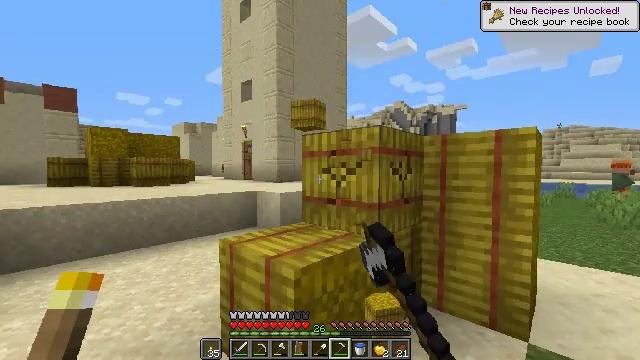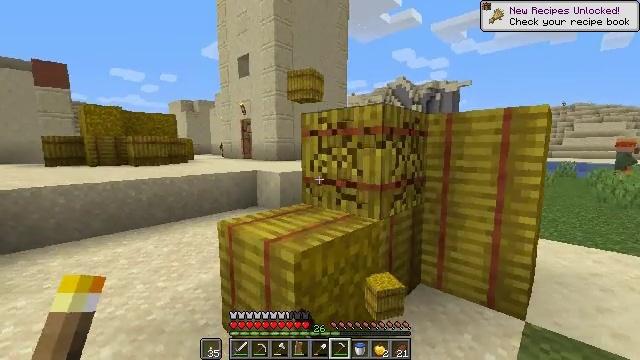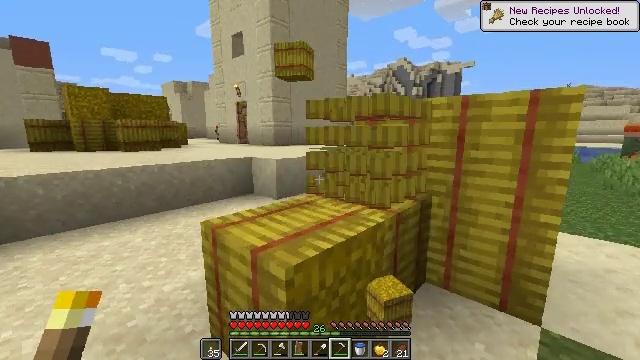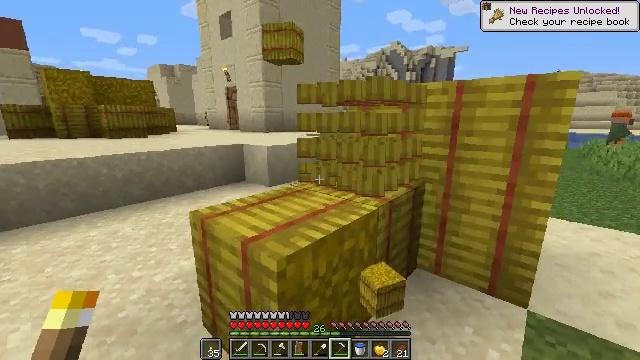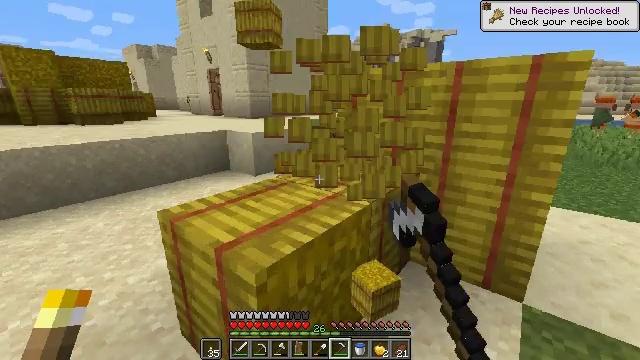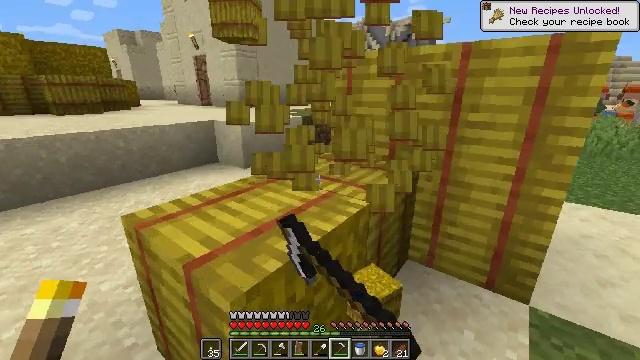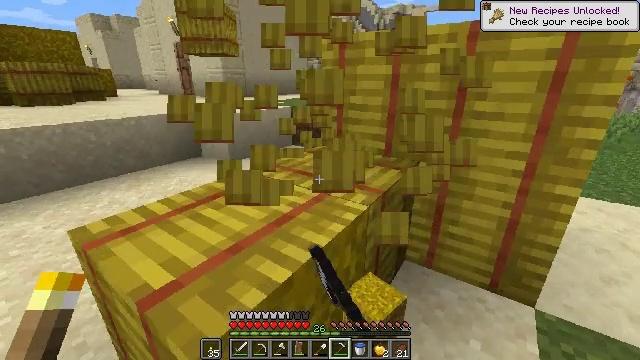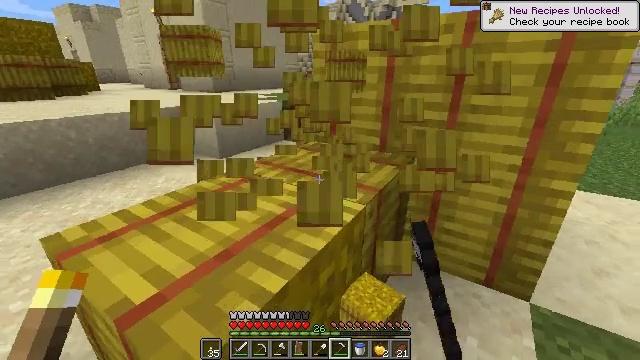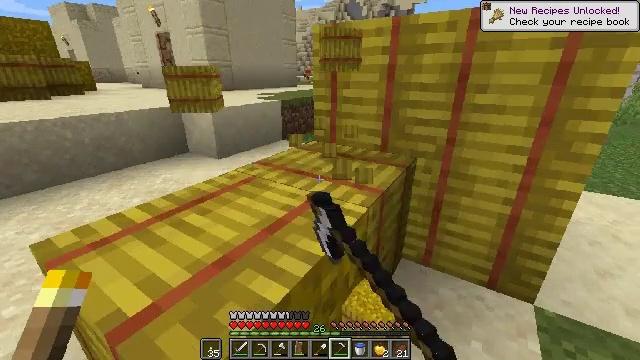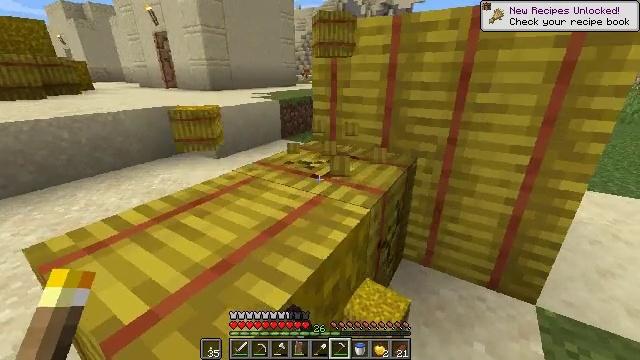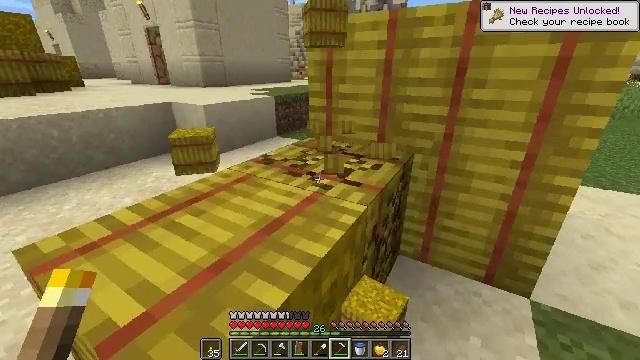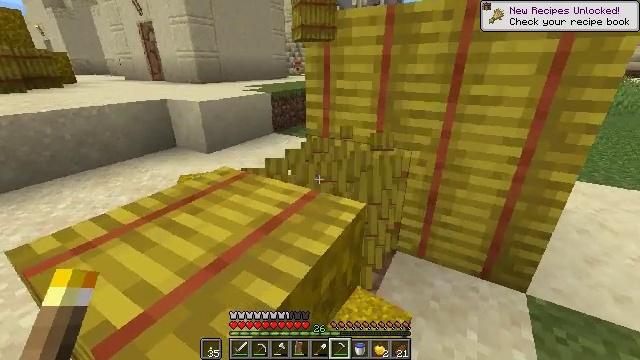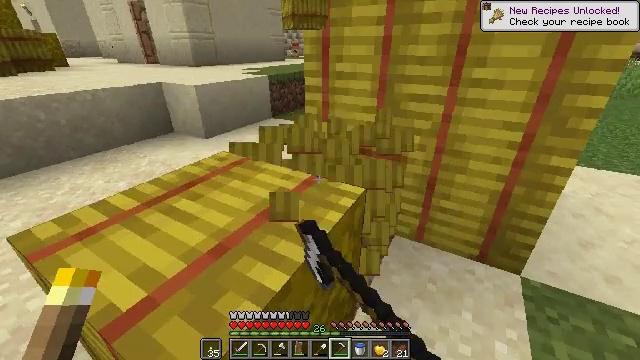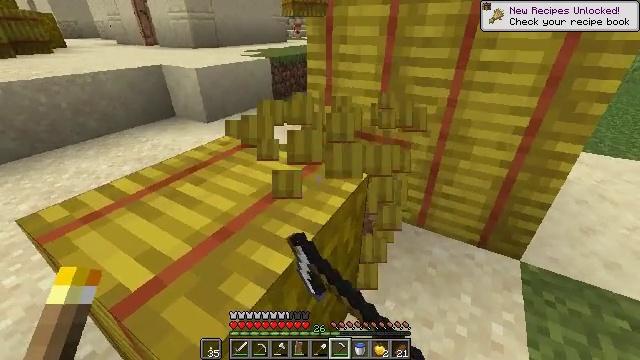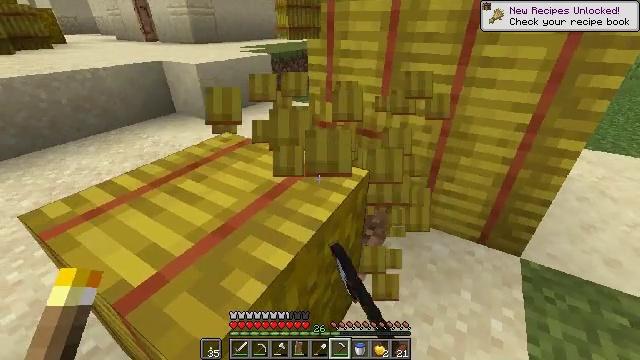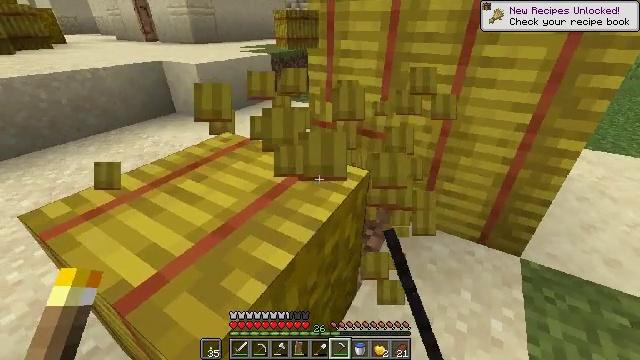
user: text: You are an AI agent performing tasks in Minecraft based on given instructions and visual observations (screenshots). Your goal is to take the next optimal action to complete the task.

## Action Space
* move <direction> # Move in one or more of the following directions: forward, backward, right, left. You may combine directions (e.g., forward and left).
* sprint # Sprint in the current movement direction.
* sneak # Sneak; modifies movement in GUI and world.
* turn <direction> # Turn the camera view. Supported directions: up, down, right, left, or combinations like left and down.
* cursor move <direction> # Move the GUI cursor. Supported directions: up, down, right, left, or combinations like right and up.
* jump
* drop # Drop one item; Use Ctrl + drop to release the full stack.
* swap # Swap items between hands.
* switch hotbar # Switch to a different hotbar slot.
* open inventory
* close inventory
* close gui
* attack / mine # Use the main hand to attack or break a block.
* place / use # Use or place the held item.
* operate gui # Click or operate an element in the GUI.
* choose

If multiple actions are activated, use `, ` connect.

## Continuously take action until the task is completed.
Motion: motion action
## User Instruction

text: Harvest hay blocks from the village.
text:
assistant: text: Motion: move forward, turn down, attack / mine
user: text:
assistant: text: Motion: move forward, turn down, attack / mine
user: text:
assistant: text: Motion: move forward, turn right and down, attack / mine
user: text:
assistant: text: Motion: move forward, turn right and down, attack / mine
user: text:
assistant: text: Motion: move forward, turn right and down, attack / mine
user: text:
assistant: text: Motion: turn right and down, attack / mine
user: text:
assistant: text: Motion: turn right and down, attack / mine
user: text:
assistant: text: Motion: attack / mine
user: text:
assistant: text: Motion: attack / mine
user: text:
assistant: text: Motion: turn right, attack / mine
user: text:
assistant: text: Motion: attack / mine
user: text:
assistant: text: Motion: turn down, attack / mine
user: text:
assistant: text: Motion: turn down, attack / mine
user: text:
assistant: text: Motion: attack / mine
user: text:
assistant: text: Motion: attack / mine
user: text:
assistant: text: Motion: attack / mine
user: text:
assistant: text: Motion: turn right, attack / mine
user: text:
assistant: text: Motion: turn right, attack / mine
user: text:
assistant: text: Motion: turn right, attack / mine
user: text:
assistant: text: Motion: move left, attack / mine
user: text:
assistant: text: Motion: move forward and move left, turn down, attack / mine
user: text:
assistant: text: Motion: move forward and move left, turn down, attack / mine
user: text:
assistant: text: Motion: move forward and move left, turn down, attack / mine
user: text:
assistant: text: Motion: move forward and move left, turn right, attack / mine
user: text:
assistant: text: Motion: move forward and move left, turn right and up, attack / mine
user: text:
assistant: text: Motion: turn right and up, attack / mine
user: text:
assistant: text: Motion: turn right and up, attack / mine
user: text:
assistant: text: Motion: turn right and up, attack / mine
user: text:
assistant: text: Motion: attack / mine
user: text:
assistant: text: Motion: attack / mine